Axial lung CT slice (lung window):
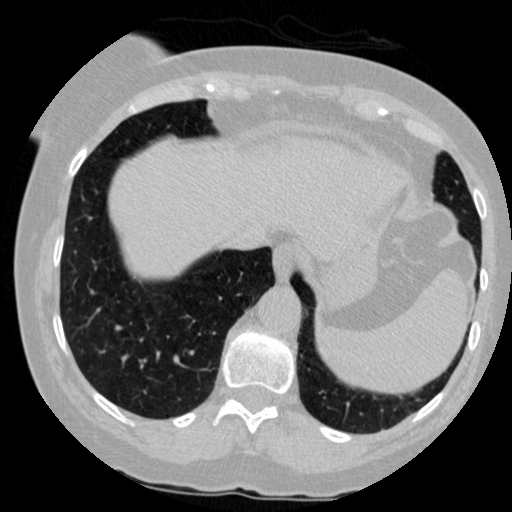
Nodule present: no